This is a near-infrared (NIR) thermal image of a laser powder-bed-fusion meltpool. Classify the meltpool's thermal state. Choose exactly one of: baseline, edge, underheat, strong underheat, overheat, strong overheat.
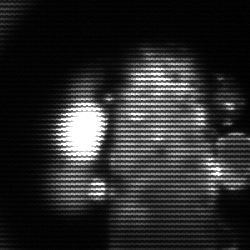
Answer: strong underheat